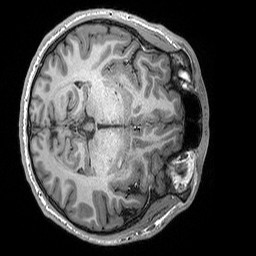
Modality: T1w
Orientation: axial
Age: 20
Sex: male
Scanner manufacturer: siemens
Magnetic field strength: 3 T
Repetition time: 2.3 s
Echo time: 0.00298 s